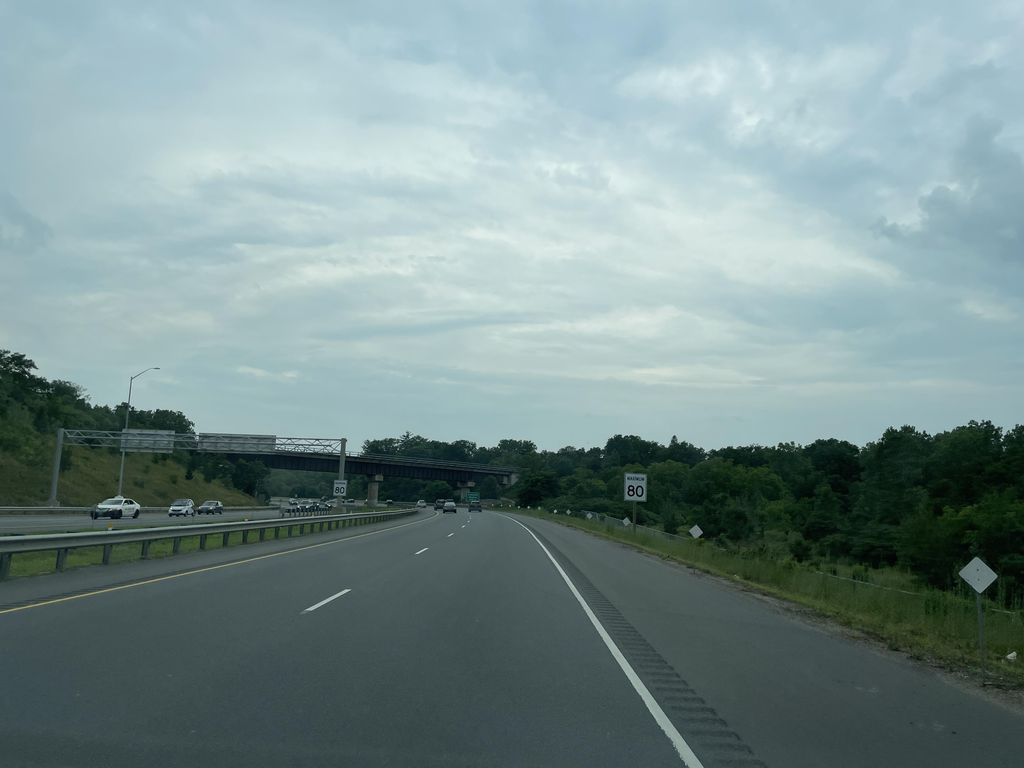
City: hamilton